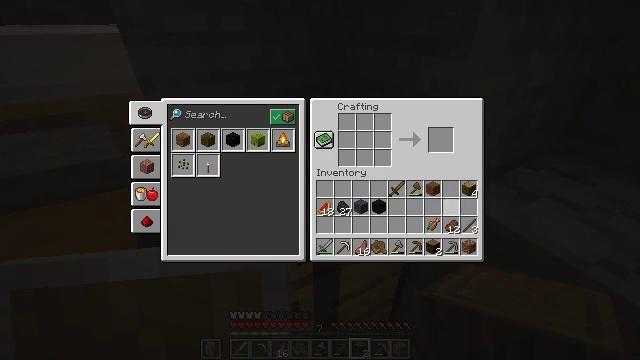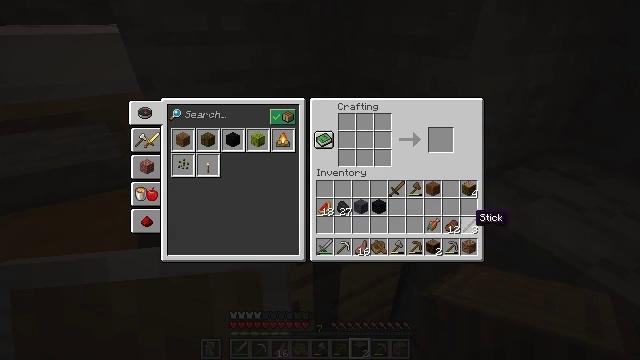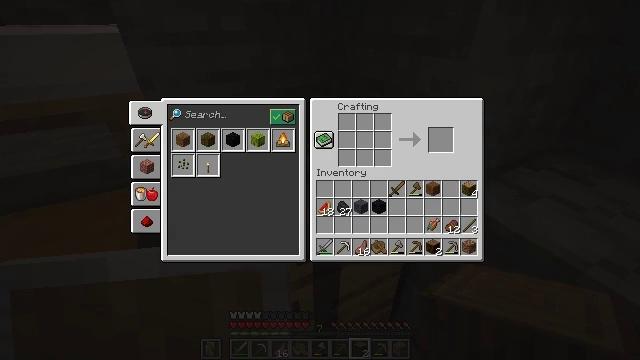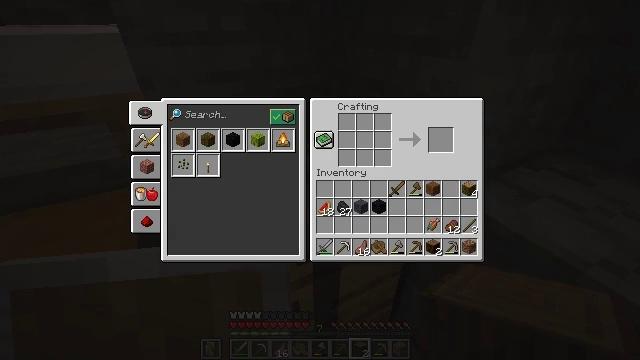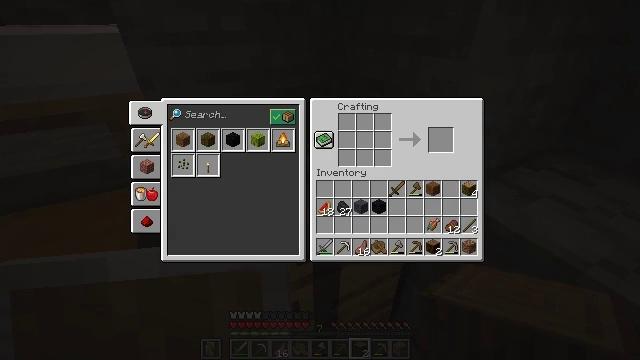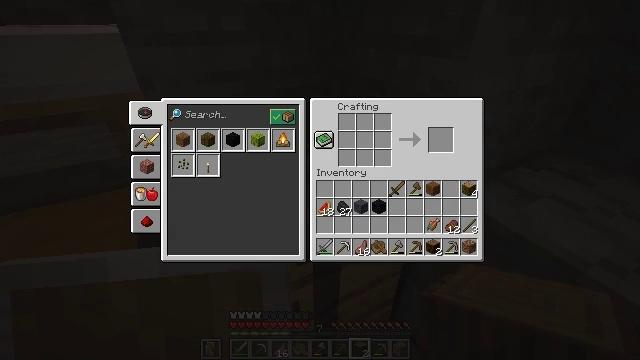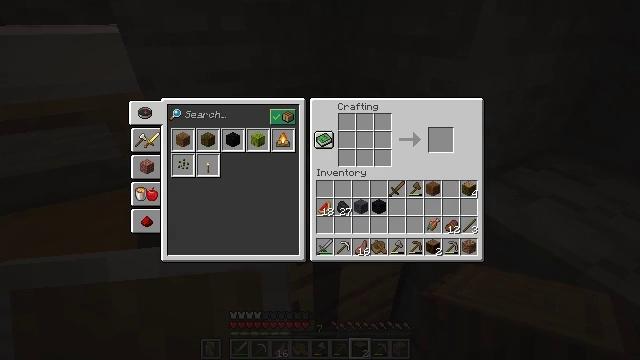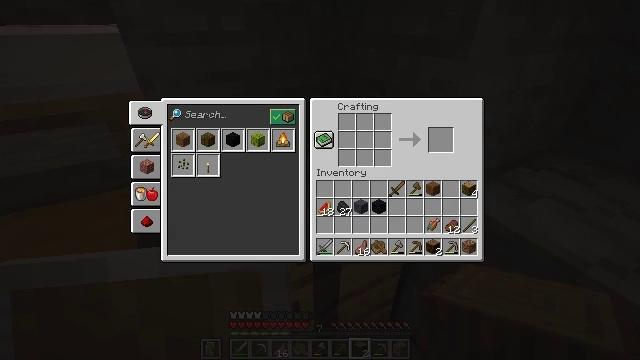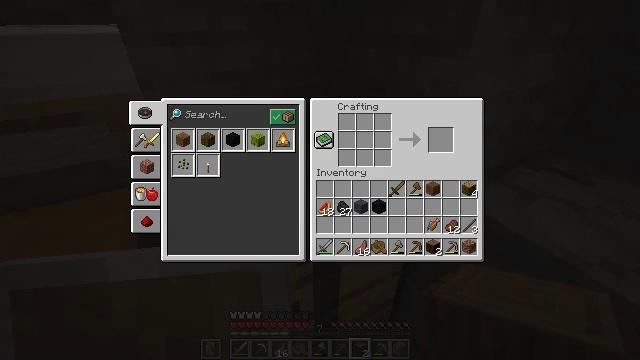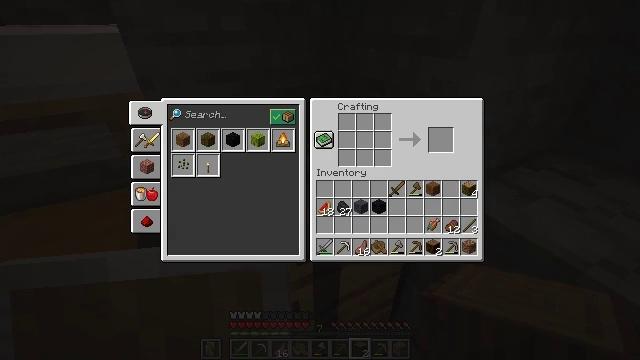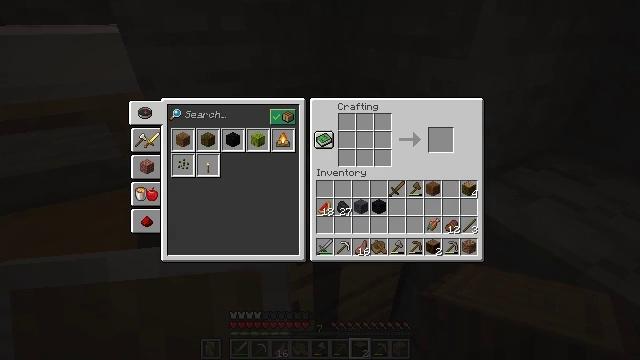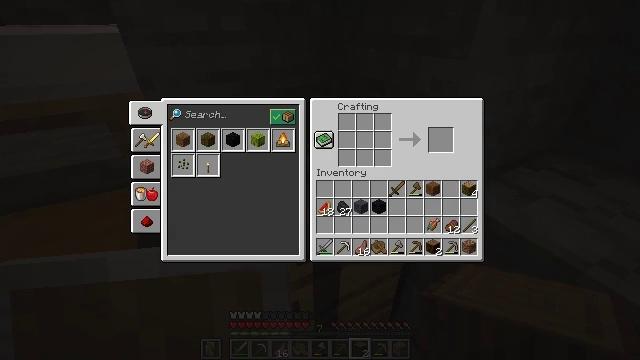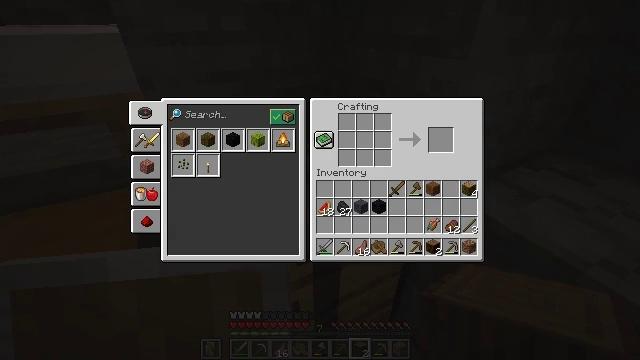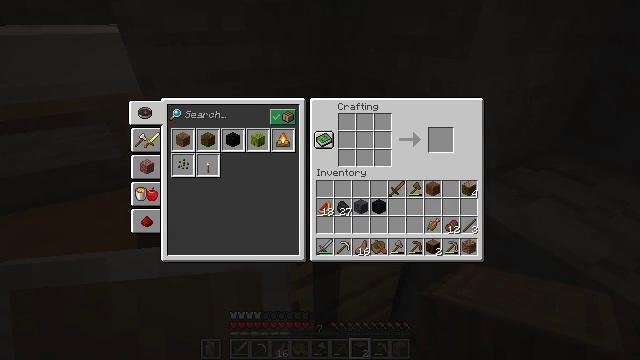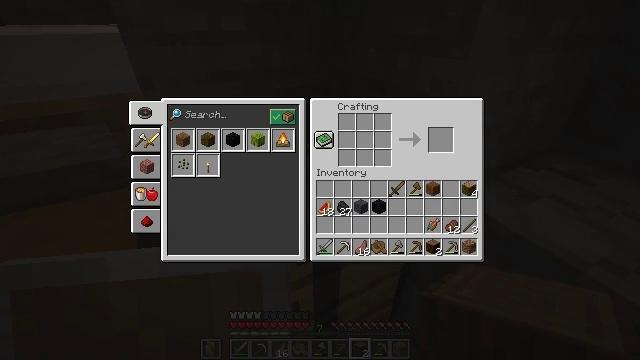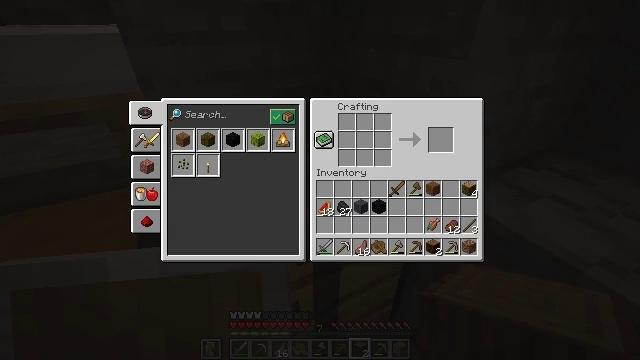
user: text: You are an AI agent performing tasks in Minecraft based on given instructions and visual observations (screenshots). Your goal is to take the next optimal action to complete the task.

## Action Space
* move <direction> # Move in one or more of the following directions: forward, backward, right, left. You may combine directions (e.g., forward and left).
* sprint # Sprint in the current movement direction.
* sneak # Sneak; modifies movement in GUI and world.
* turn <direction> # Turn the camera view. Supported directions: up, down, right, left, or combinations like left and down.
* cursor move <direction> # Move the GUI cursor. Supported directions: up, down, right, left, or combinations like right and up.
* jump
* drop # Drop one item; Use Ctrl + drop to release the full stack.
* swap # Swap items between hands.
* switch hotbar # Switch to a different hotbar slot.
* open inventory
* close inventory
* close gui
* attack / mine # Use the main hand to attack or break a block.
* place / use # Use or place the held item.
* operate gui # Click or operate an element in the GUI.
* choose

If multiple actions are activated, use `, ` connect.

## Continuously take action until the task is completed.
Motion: motion action
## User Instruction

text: Obtain brown dye by crafting with cocoa beans.
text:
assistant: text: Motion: cursor move right and down
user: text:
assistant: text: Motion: cursor move right
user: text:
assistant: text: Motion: cursor move right
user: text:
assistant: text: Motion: no_op
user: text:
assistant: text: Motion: no_op
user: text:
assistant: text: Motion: no_op
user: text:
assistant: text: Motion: no_op
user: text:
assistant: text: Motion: no_op
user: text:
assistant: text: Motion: no_op
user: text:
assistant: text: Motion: no_op
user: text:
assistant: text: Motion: no_op
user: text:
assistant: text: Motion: no_op
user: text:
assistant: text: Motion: no_op
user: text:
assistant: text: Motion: no_op
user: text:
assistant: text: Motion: no_op
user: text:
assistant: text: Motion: no_op
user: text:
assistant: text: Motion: no_op
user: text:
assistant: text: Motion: turn left
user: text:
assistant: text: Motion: turn left and down
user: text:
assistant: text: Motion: no_op
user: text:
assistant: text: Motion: no_op
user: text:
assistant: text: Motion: no_op
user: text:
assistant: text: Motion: no_op
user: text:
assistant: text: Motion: turn right
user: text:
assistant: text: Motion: no_op
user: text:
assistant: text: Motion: turn left
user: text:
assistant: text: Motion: turn left and down
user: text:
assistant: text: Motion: turn left and down
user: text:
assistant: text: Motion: turn left
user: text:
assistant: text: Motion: no_op